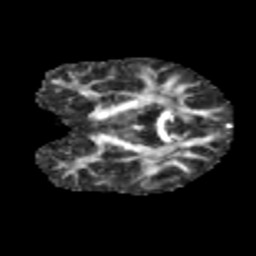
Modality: FA
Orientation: coronal
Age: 11
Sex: male
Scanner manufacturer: siemens
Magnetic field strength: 3 T
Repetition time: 3.8 s
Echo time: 0.07 s